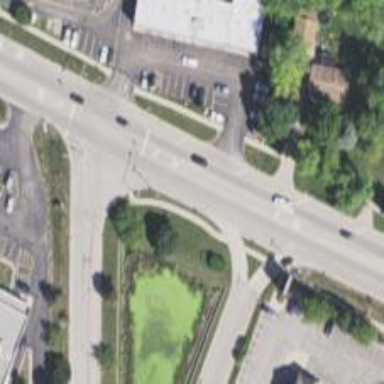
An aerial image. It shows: Secondary road with asphalt surface and separate sidewalk.